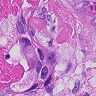
Metastatic tissue present: yes